Interaction volume radius: 5 \u00c5
Interaction volume height: 45 \u00c5
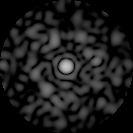
Disorder parameter: 0.8318